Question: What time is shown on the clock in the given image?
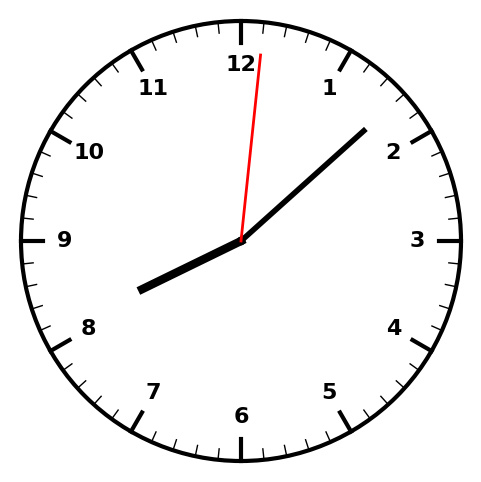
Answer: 08:08:01